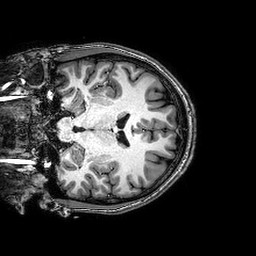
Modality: T1w
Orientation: coronal
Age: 24
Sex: male
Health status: healthy
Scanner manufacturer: philips
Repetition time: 0.008167 s
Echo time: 0.00376 s